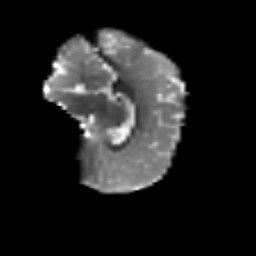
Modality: T2w
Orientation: sagittal
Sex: female
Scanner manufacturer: siemens
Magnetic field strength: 3 T
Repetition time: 5 s
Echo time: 0.071 s